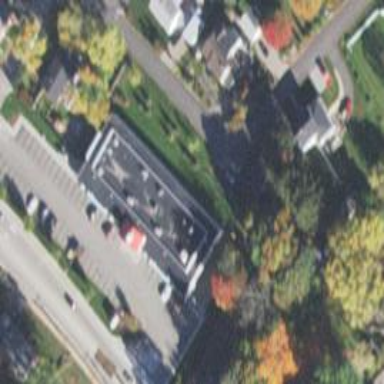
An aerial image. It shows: Building.